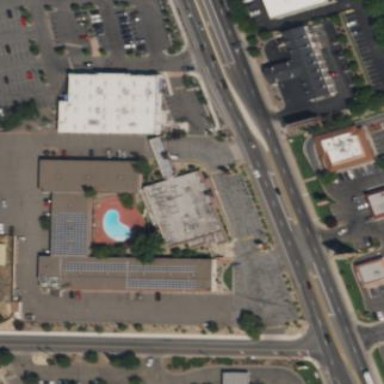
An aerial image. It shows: Motel building.